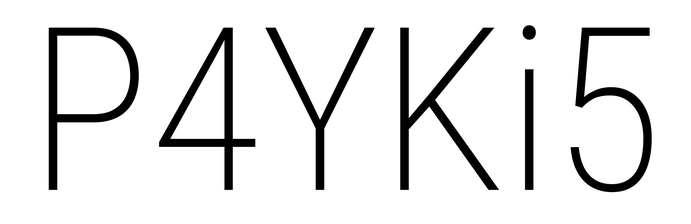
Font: Roboto_Condensed_ExtraLight